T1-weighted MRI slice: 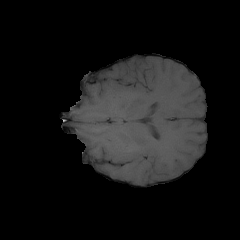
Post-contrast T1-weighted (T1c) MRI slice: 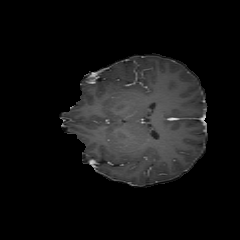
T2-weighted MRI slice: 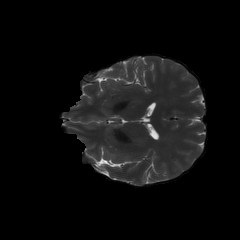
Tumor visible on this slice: no